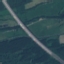
Land use / land cover: Highway